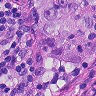
Metastatic tissue present: yes